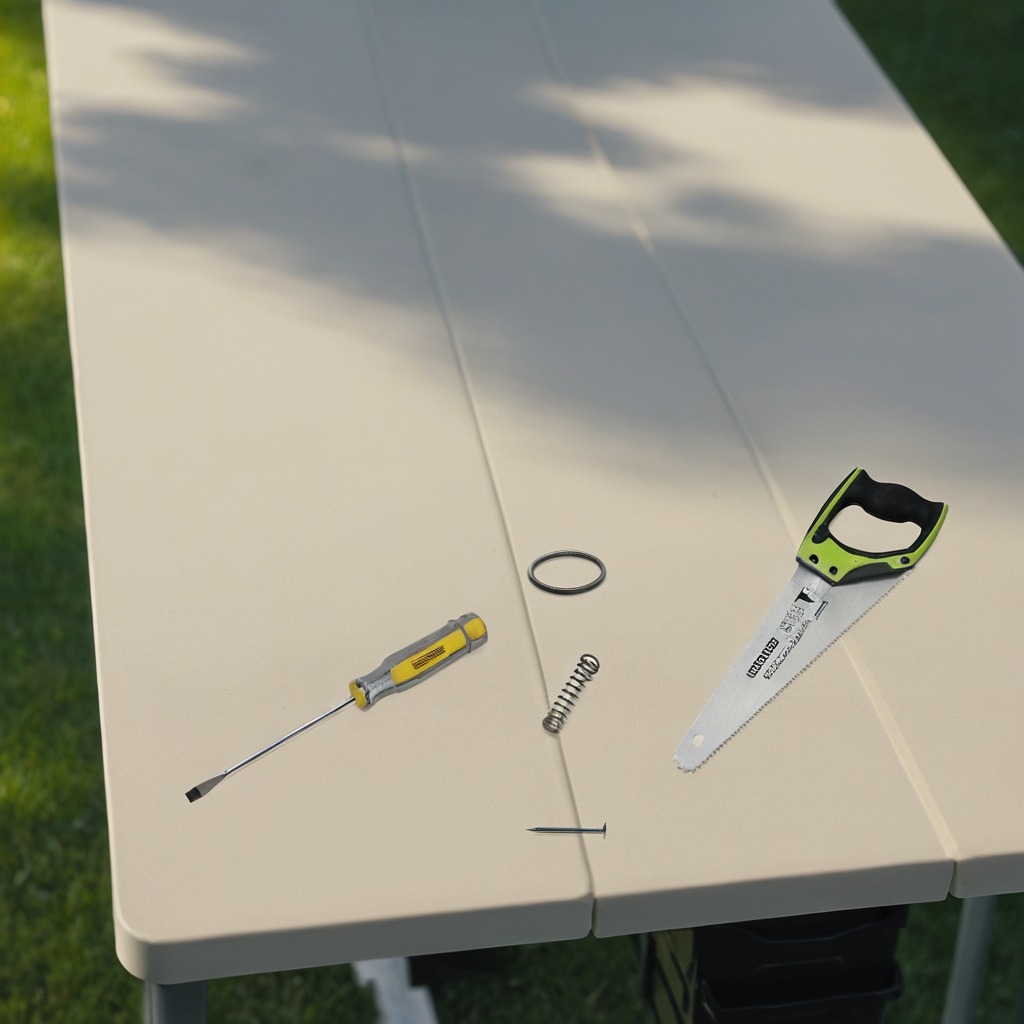
A rubber o-ring, an iron nail, a coiled metal spring, a handheld metal saw, and a screwdriver are lying on a clean utility table in a temporary outdoor tool station afternoon light present textured surface